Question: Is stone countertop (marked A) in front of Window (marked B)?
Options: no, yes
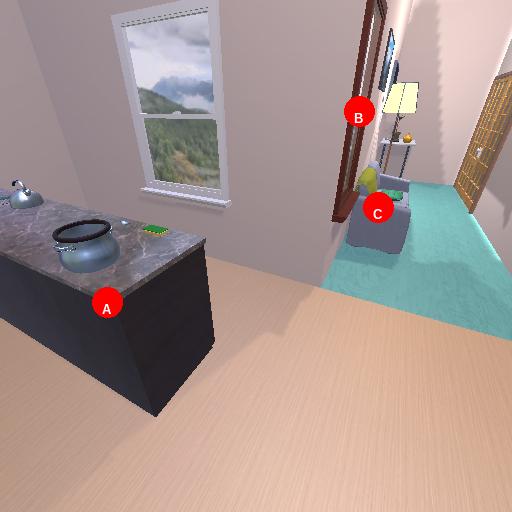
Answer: no